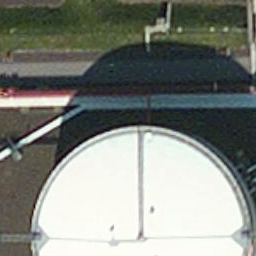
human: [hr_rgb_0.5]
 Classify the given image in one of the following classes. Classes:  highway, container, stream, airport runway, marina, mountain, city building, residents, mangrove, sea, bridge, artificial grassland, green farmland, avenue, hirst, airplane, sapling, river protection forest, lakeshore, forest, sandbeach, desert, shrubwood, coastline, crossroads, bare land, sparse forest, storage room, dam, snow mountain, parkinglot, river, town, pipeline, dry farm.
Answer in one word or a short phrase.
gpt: storage room